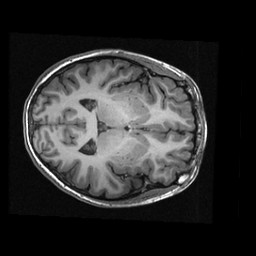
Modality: T1w
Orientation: axial
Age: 22
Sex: female